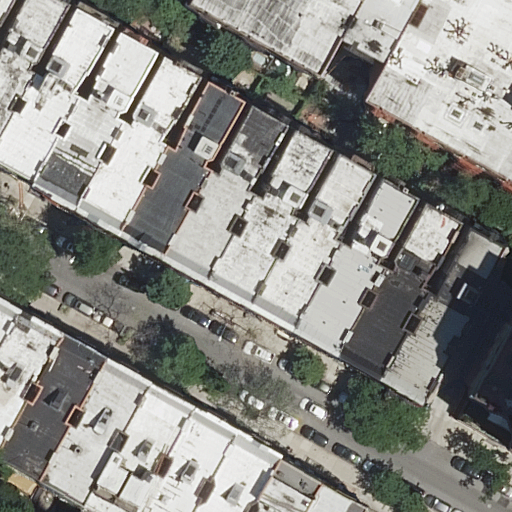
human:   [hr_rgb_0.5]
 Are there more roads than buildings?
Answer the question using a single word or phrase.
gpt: no

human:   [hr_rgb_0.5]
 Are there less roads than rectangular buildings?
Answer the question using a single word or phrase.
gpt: yes

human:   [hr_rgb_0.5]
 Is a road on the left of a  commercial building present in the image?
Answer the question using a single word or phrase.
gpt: no

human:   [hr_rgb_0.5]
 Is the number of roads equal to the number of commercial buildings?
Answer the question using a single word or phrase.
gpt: no

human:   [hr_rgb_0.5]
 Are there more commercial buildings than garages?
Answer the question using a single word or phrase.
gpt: no

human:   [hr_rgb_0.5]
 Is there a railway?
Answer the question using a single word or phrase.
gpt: no

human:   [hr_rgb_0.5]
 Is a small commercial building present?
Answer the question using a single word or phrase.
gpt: no

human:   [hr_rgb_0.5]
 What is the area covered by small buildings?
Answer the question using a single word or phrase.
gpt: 229m2

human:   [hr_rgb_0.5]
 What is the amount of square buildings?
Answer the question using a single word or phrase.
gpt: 0

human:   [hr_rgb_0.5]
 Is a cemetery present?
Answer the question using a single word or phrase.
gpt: no

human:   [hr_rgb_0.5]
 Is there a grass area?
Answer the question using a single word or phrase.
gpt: no

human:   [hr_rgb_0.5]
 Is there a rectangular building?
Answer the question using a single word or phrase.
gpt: yes

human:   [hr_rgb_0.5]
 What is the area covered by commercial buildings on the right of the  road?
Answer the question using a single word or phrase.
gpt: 0m2

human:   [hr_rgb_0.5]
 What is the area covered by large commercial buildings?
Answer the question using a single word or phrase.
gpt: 0m2

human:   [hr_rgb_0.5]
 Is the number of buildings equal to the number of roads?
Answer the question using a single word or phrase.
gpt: no

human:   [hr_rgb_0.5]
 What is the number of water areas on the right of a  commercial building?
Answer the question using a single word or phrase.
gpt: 0

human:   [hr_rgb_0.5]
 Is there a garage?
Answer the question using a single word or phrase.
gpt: no

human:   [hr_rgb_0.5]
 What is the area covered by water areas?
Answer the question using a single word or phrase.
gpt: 0m2

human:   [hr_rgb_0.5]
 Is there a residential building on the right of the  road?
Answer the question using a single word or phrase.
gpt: yes

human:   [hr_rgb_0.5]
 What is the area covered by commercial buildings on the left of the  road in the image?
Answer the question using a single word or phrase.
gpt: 0m2

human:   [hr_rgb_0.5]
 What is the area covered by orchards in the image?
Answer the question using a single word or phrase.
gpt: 0m2

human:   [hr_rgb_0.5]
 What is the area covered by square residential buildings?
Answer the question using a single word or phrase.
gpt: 0m2

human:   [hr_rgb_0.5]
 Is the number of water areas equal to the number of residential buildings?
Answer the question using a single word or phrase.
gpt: no

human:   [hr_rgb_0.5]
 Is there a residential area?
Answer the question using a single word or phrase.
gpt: no

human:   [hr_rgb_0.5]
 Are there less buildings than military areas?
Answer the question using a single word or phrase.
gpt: no

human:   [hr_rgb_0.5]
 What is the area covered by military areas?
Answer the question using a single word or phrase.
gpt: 0m2

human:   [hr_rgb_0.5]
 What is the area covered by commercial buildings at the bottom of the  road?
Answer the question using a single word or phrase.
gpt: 0m2

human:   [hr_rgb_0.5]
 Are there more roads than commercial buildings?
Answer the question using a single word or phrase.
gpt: yes

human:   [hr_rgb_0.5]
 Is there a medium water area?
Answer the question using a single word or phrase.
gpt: no

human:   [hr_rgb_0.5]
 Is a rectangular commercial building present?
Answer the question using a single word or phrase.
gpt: no

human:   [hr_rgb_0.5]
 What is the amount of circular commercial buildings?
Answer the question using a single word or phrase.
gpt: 0

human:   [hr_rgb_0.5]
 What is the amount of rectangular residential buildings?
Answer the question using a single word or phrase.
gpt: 5

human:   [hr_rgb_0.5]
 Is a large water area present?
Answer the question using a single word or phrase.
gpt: no

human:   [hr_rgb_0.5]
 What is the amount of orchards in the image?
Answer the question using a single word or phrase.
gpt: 0

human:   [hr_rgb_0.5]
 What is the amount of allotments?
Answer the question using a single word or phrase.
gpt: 0

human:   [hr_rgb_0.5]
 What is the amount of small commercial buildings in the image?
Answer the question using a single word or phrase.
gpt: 0